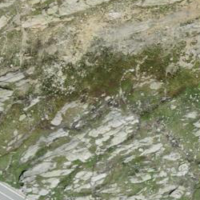
EUNIS habitat code: 31
Species observed at this site:
Montifringilla nivalis